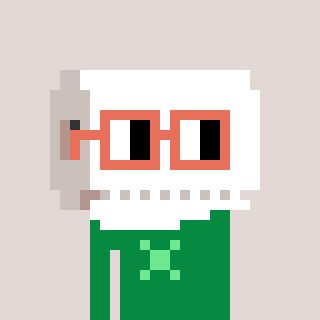
a pixel art character with square orange glasses, a toiletpaper-full-shaped head and a green-colored body on a warm background